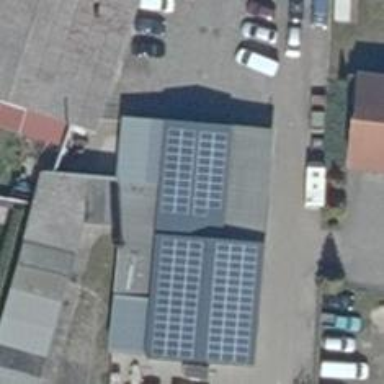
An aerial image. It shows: Car repair shop.